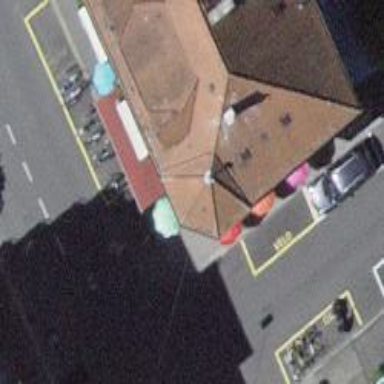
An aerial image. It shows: Restaurant.